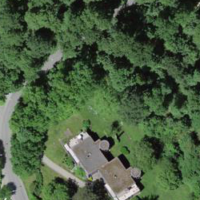
EUNIS habitat code: 41
Species observed at this site:
Poecile palustris
Corvus corone
Cyanistes caeruleus
Fringilla montifringilla
Troglodytes troglodytes
Erithacus rubecula
Dendrocopos major
Sitta europaea
Garrulus glandarius
Fringilla coelebs
Buteo buteo
Picus viridis
Columba palumbus